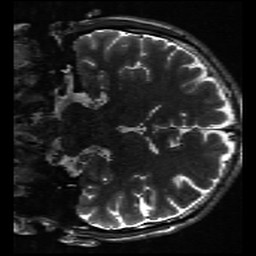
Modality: inplaneT2
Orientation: coronal